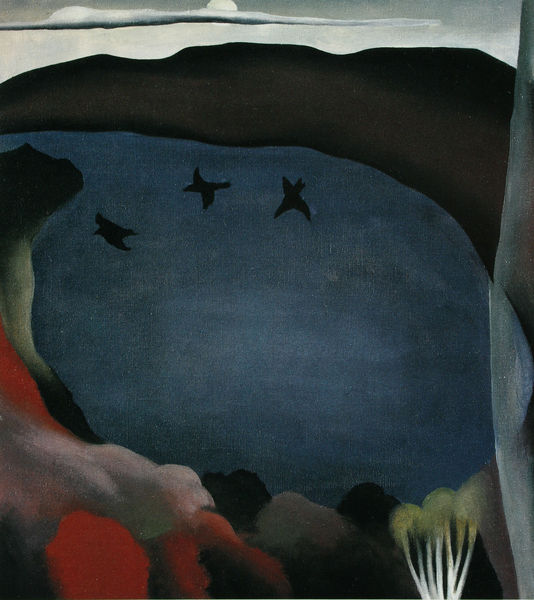
Titel: Lake George with Crows
Künstler: Georgia O'Keeffe
Institution: Im Besitz der Künstlerin
Schlagwörter: berg, blau, felsen, himmel, meer, vogel, wasser, wolken, bäume, gelb, grün, landschaft, see, ufer, grau, schwarz, weiss, rot, wolke, vögel, drei, rosa, küste, abstrakt, berge, fels, modern, nebel, möwe, möwen, o'eeffe